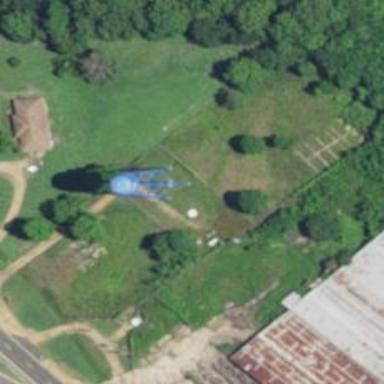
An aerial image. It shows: Water tower that is man-made.